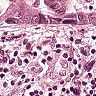
Metastatic tissue present: yes